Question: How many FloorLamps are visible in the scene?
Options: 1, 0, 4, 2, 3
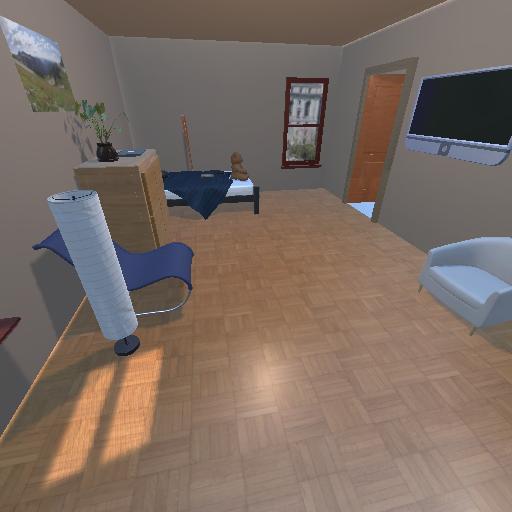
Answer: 1